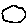
Label: circle